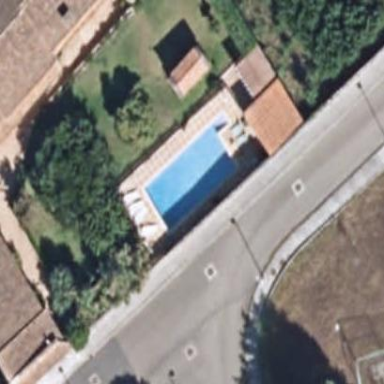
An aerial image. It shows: Swimming pool located in leisure land.